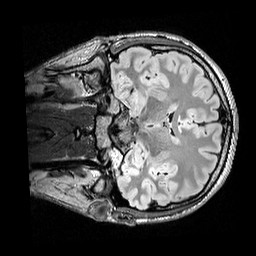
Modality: FLAIR
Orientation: coronal
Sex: male
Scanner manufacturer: siemens
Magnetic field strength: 3 T
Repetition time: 5 s
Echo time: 0.395 s